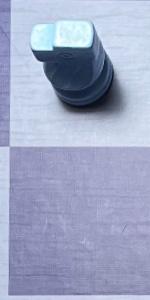
Label: Empty